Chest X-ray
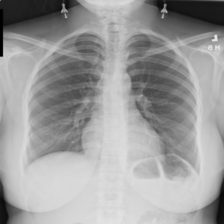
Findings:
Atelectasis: negative
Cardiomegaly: negative
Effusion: negative
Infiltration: negative
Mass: negative
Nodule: negative
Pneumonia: negative
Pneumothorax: negative
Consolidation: negative
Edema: negative
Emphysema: negative
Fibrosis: negative
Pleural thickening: negative
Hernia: negative